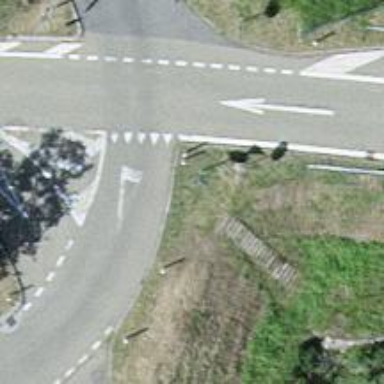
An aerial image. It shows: Road with "give way" sign.